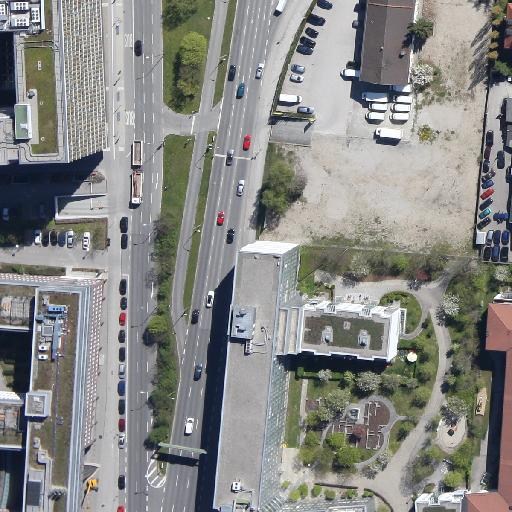
Referring expression: heavy-duty vehicle in the parking area